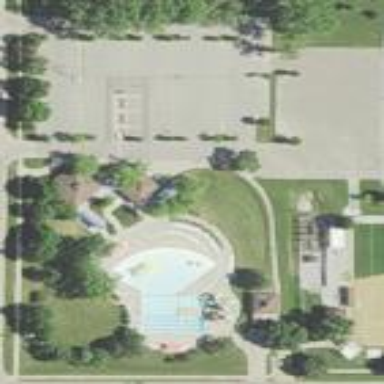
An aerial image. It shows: Water park.